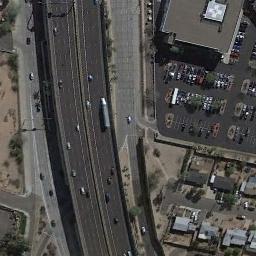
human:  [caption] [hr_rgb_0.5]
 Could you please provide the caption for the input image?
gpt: There are two big trucks on the highway .

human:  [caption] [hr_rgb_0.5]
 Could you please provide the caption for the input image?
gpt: There are many buildings and green plants on both sides of the freeway, There are many cars on the freeway, And many cars are parked in the open space beside the freeway .

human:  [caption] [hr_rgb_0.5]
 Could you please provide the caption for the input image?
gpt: A freeway with a small bend goes through the block with some houses and a parking lot .

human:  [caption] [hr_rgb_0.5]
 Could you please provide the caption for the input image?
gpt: The freeway is next to the parking lot with some cars .

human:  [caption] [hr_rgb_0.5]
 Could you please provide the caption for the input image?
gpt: There are many buildings and a parking lot beside the freeway .